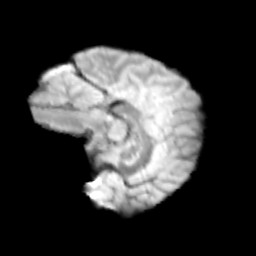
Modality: T2w
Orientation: sagittal
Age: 14
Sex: female
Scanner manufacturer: siemens
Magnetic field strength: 3 T
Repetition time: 3.8 s
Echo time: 0.07 s